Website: home-depot
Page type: cart
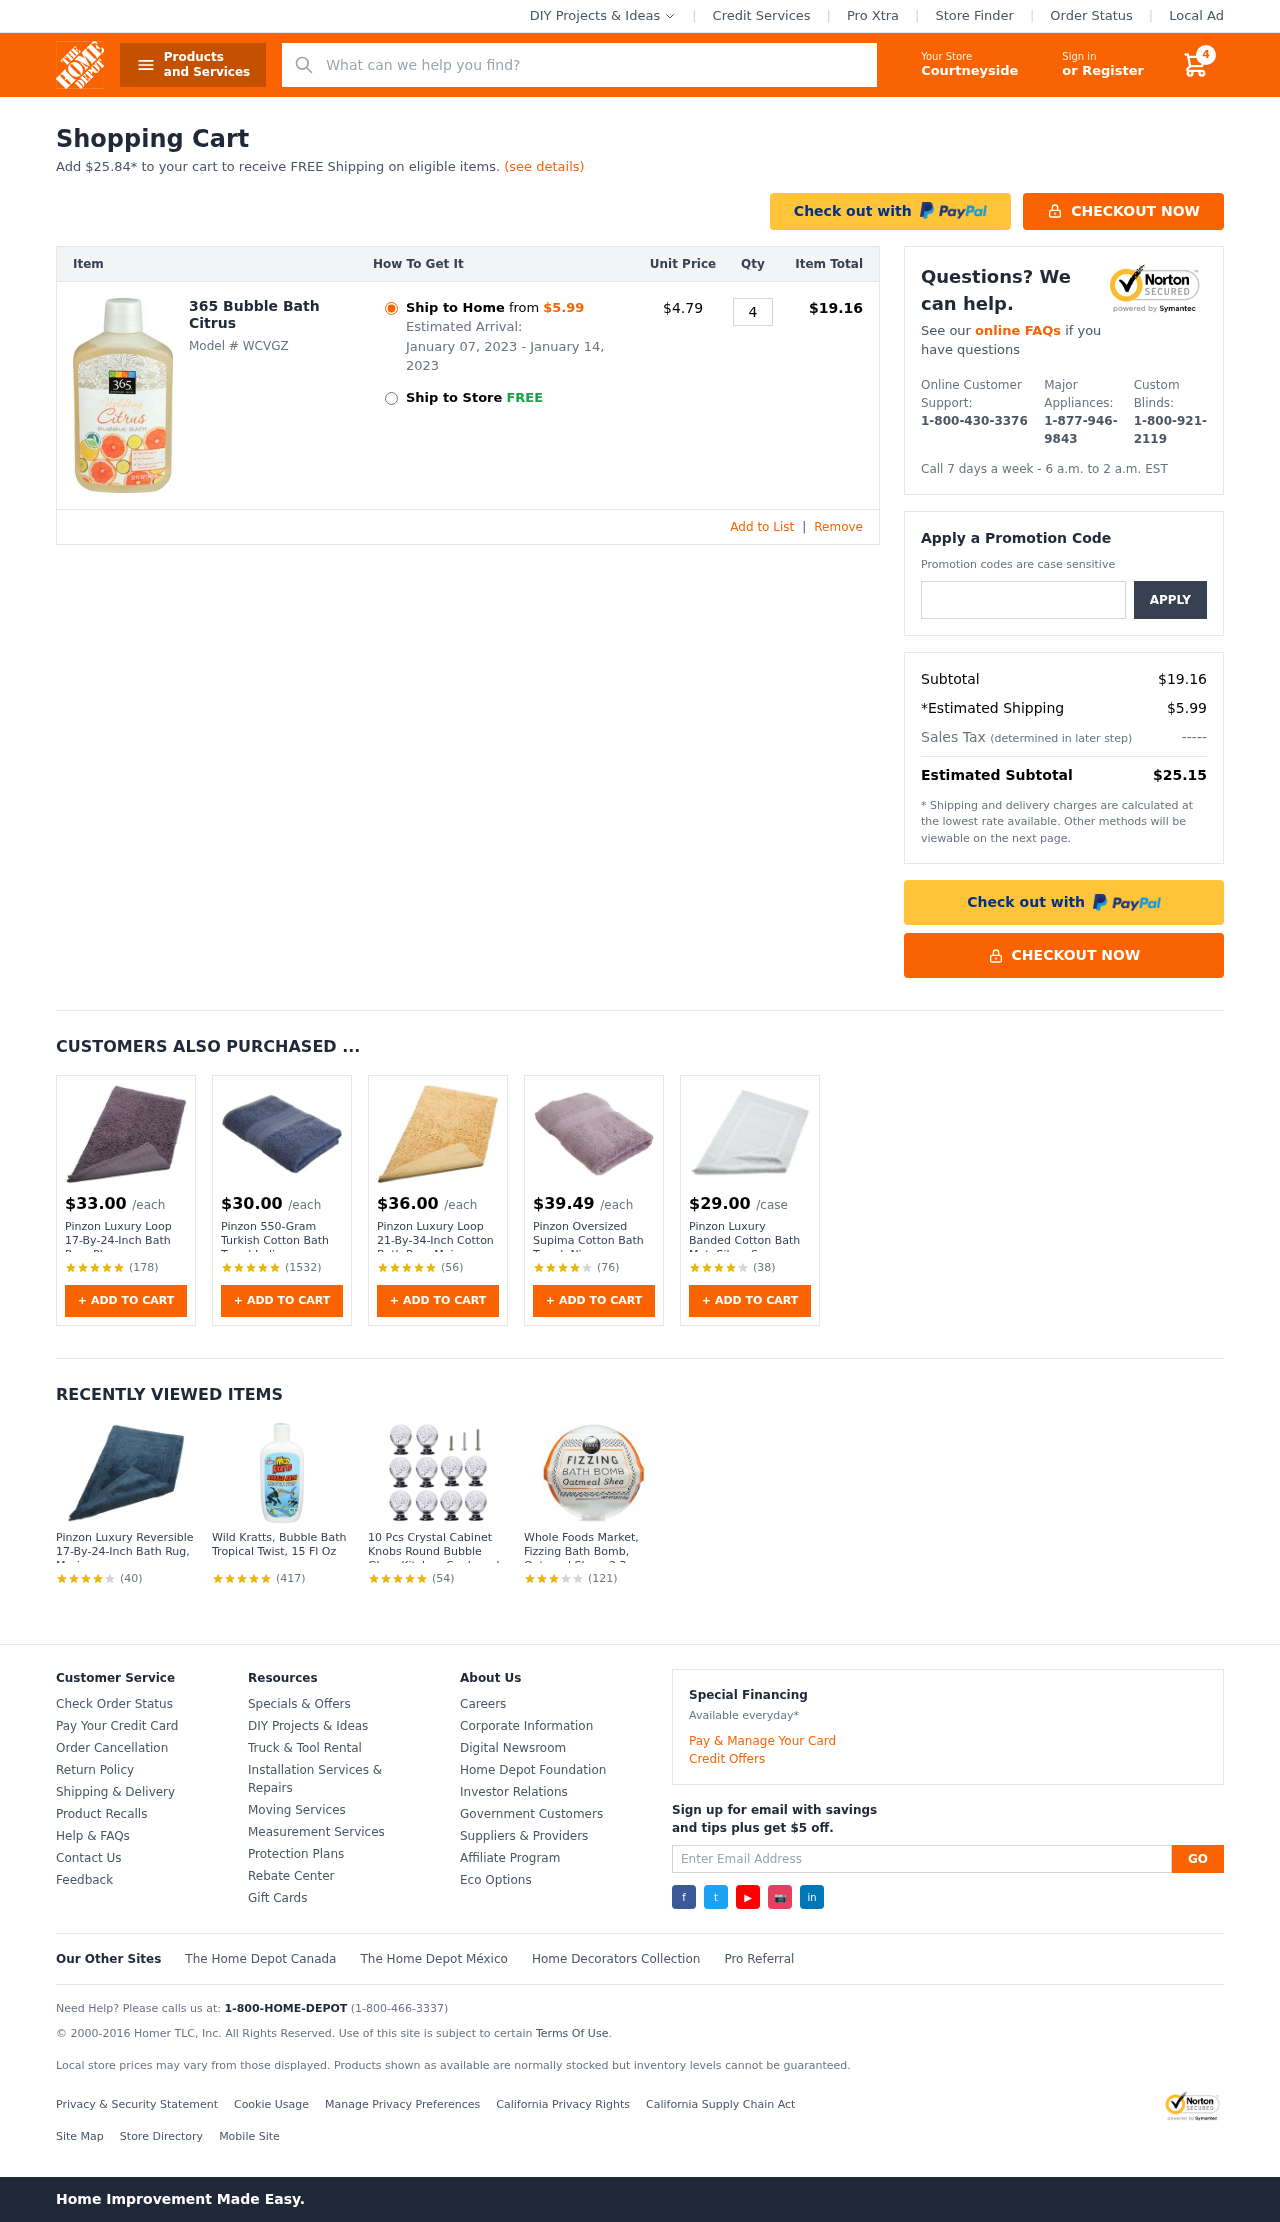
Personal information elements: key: PII_CITY
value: Courtneyside
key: PII_PROMO_CODE
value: PROMO20PA
Product elements: key: PRODUCT1_NAME
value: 365 Bubble Bath Citrus
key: PRODUCT1_PRICE
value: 4.79
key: PRODUCT1_QUANTITY
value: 4
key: PRODUCT2_PRICE
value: $33.00
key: PRODUCT2_NAME
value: Pinzon Luxury Loop 17-By-24-Inch Bath Rug, Plum
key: PRODUCT2_NUM_RATINGS
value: (178)
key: PRODUCT3_PRICE
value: $30.00
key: PRODUCT3_NAME
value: Pinzon 550-Gram Turkish Cotton Bath Towel Indigo
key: PRODUCT3_NUM_RATINGS
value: (1532)
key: PRODUCT4_PRICE
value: $36.00
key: PRODUCT4_NAME
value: Pinzon Luxury Loop 21-By-34-Inch Cotton Bath Rug, Maize
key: PRODUCT4_NUM_RATINGS
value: (56)
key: PRODUCT5_PRICE
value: $39.49
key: PRODUCT5_NAME
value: Pinzon Oversized Supima Cotton Bath Towel, Nirvana
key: PRODUCT5_NUM_RATINGS
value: (76)
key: PRODUCT6_PRICE
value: $29.00
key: PRODUCT6_NAME
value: Pinzon Luxury Banded Cotton Bath Mat, Silver Sage
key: PRODUCT6_NUM_RATINGS
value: (38)
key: PRODUCT7_NAME
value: Pinzon Luxury Reversible 17-By-24-Inch Bath Rug, Marine
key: PRODUCT7_NUM_RATINGS
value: (40)
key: PRODUCT8_NAME
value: Wild Kratts, Bubble Bath Tropical Twist, 15 Fl Oz
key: PRODUCT8_NUM_RATINGS
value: (417)
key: PRODUCT9_NAME
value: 10 Pcs Crystal Cabinet Knobs Round Bubble Glass Kitchen Cupboard Drawer Dresser Bookcase Pull Handle
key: PRODUCT9_NUM_RATINGS
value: (54)
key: PRODUCT10_NAME
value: Whole Foods Market, Fizzing Bath Bomb, Oatmeal Shea, 2.3 oz
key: PRODUCT10_NUM_RATINGS
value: (121)
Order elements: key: ORDER_NUM_ITEMS
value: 4
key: AMOUNT_TO_FREE_SHIPPING
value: $25.84
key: ORDER_SHIPPING_DATE
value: January 07, 2023
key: ORDER_DELIVERY_DATE
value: January 14, 2023
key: ORDER_ITEM_TOTAL
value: $19.16
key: ORDER_SUBTOTAL
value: $19.16
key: ORDER_SHIPPING_COST
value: $5.99
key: ORDER_TOTAL
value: $25.15
Search elements: key: HEADER_SEARCH
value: What can we help you find?